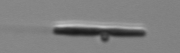
Label: fiber